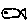
Label: fish